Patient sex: F
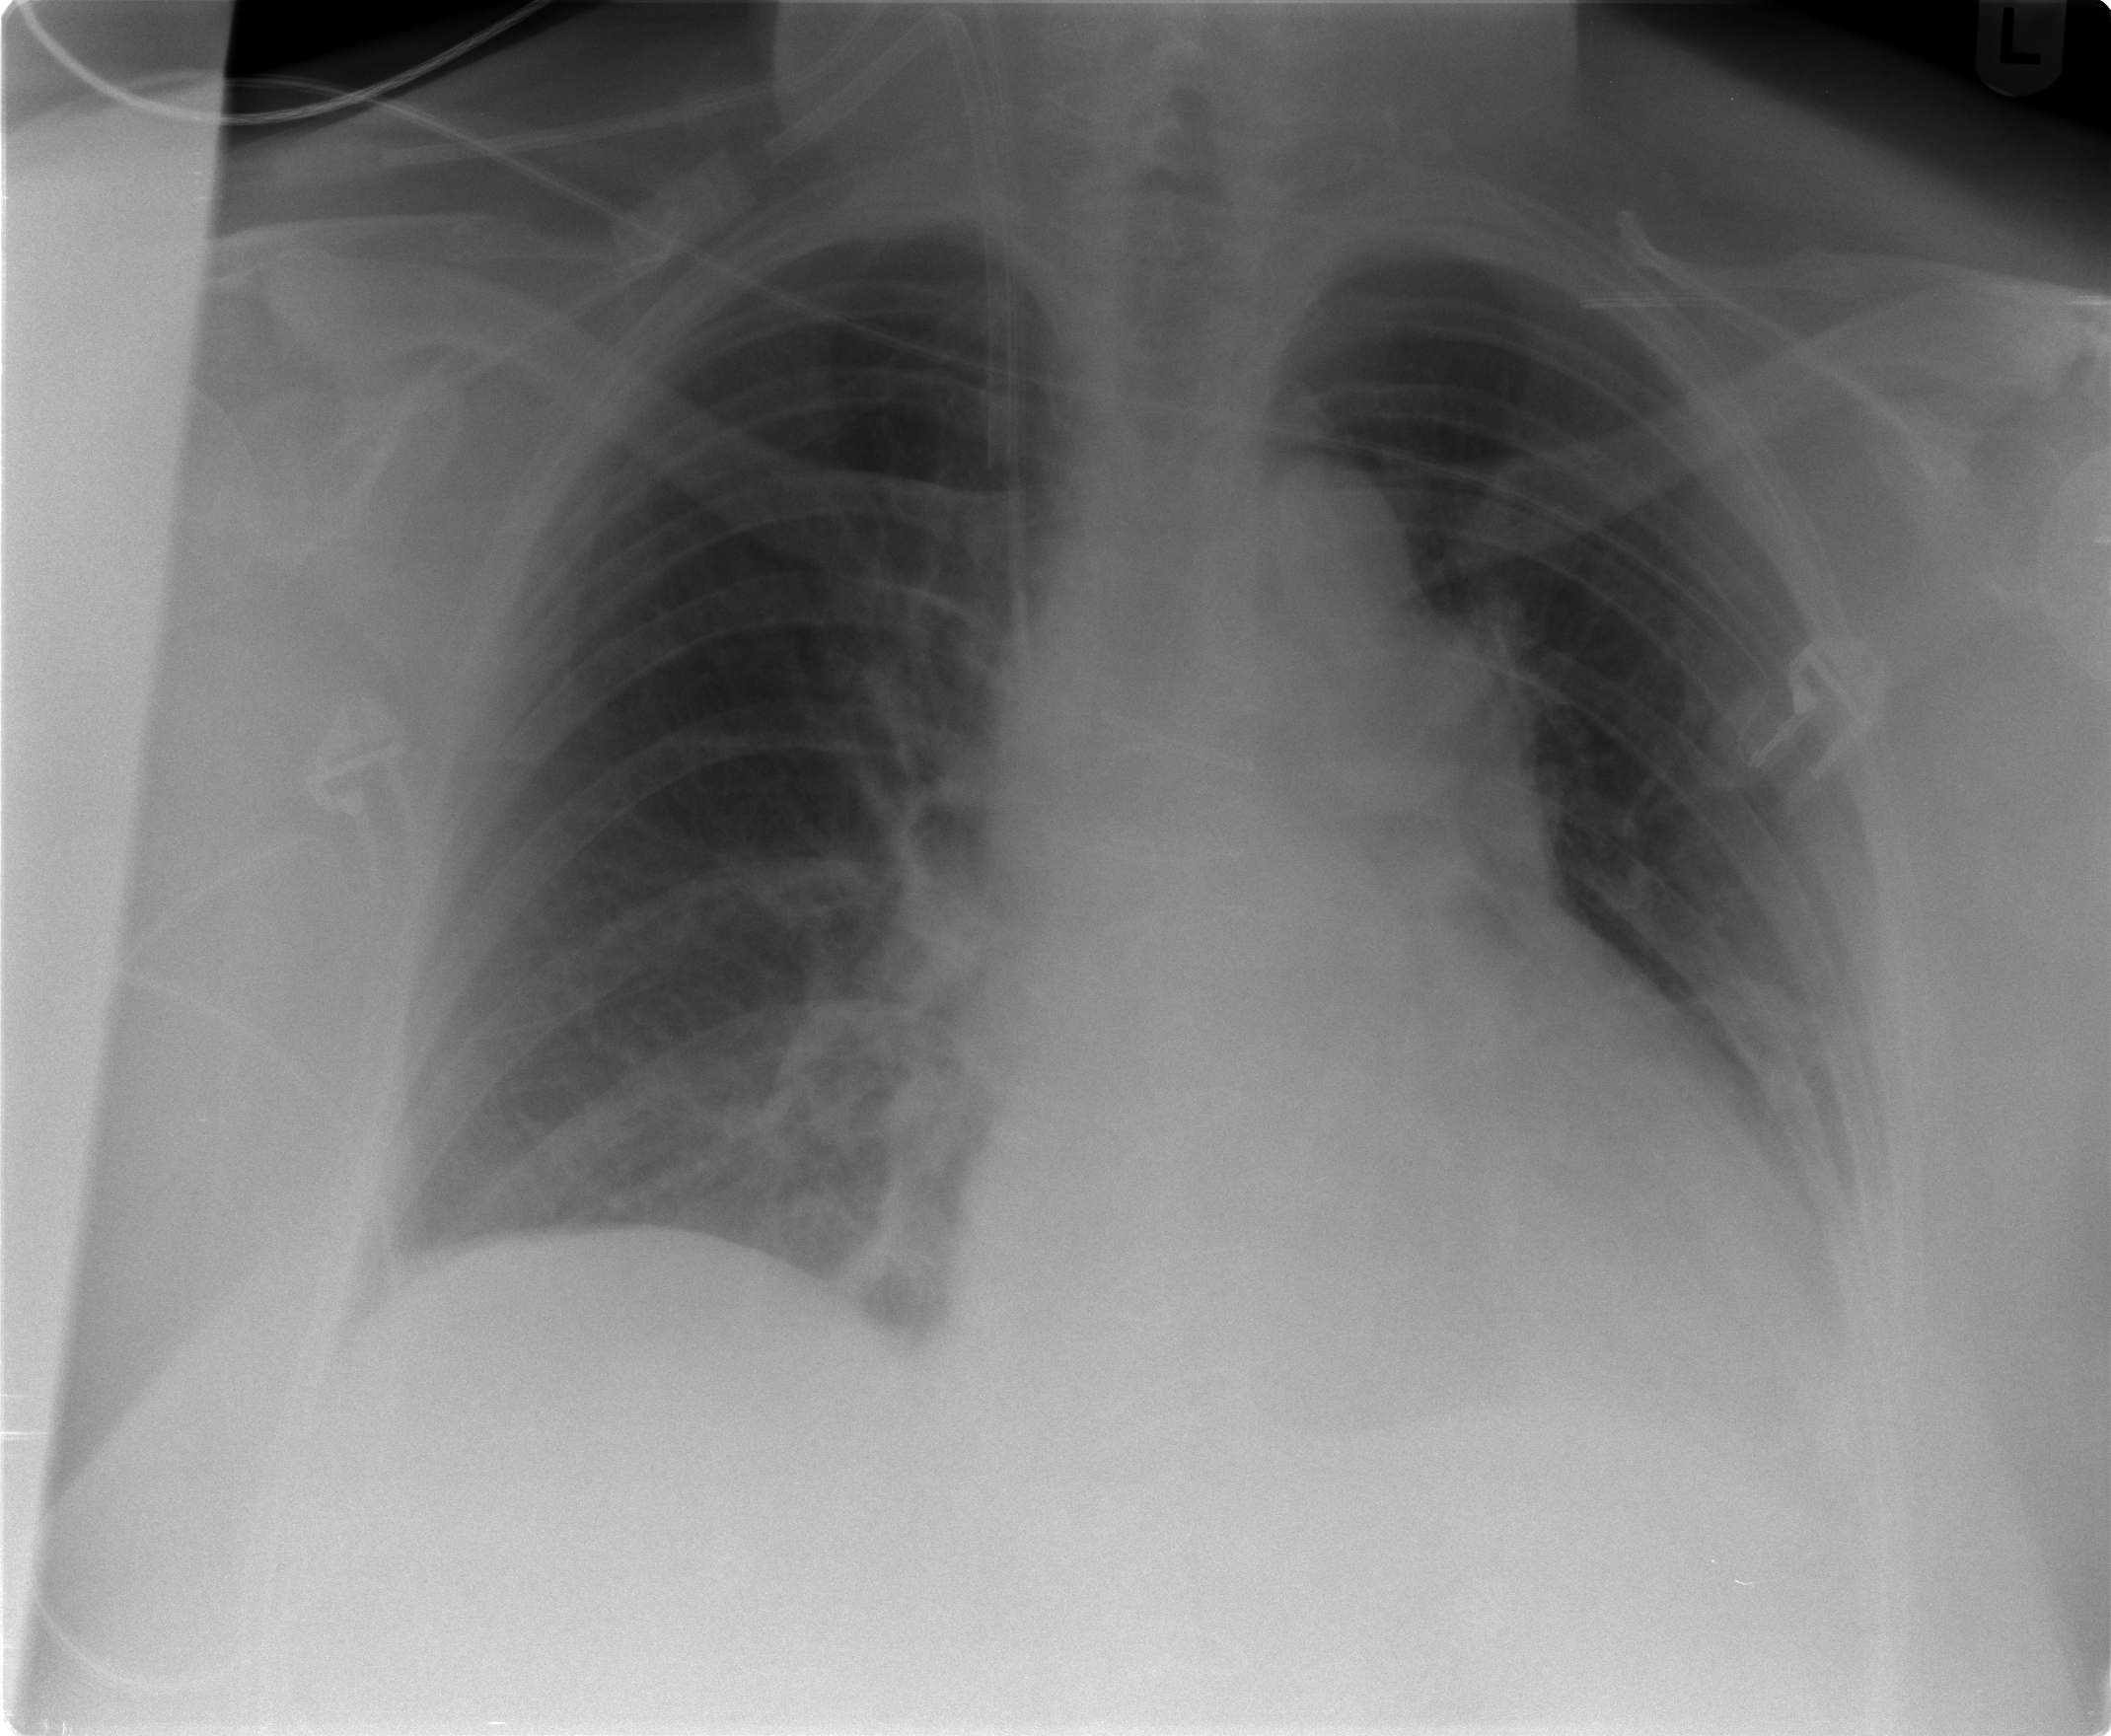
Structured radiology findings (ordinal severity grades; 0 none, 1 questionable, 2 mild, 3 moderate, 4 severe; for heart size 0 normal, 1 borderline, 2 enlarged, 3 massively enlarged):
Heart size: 2
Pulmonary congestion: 2
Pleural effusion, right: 0
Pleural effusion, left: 2
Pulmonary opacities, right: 0
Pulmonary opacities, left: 0
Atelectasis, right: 0
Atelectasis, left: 2